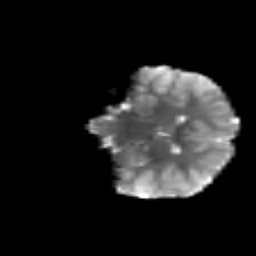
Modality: T2w
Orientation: coronal
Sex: male
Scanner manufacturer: siemens
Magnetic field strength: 3 T
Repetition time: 5 s
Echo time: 0.071 s